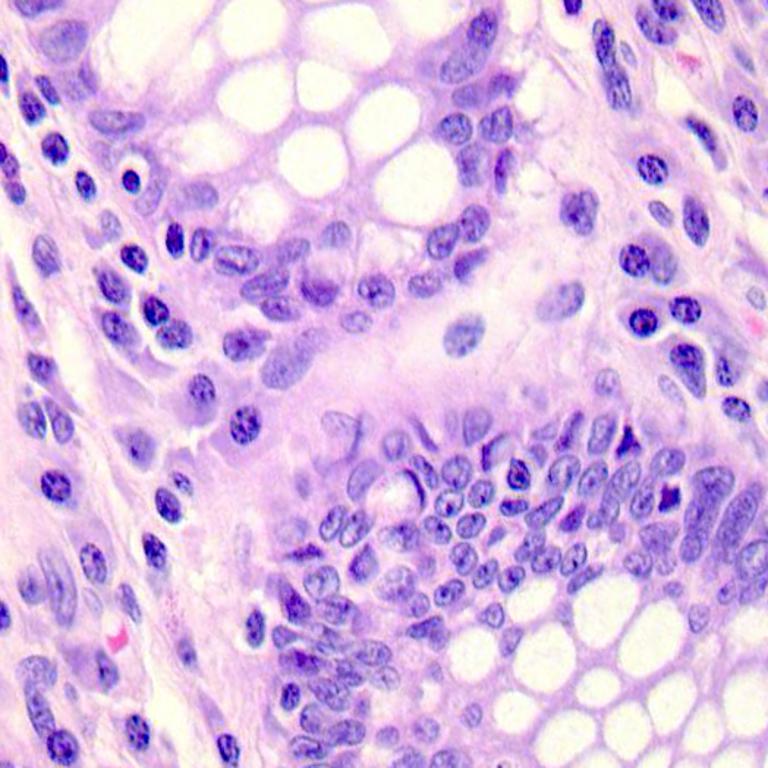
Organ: colon
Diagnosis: benign